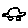
Label: car